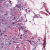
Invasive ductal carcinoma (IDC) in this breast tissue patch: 1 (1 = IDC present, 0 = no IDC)